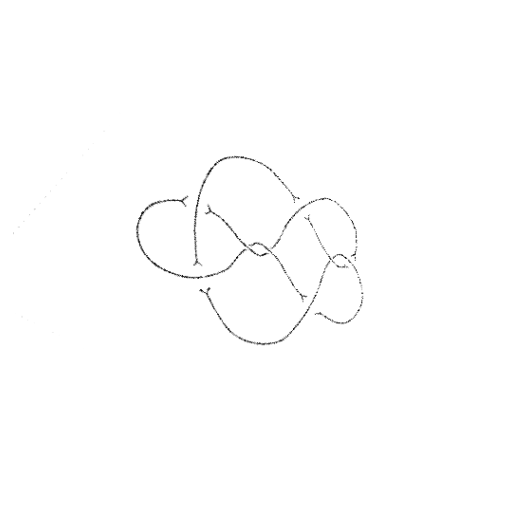
Crossing number: 8